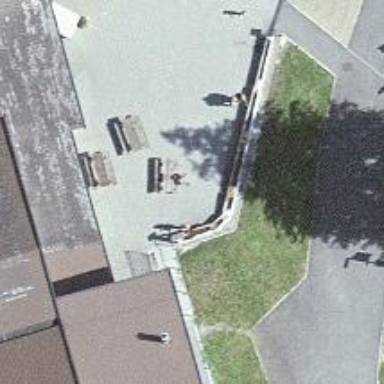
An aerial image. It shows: Picnic table located in leisure land area.